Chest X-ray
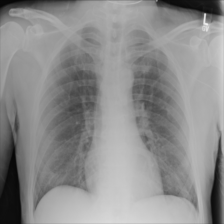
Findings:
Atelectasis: negative
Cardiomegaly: negative
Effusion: negative
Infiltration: negative
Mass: negative
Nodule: negative
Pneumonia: negative
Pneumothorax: negative
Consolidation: negative
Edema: negative
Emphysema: negative
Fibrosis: negative
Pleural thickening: negative
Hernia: negative